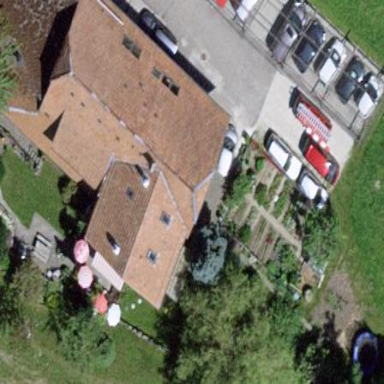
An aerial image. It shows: Residential building adjacent to car repair shop.